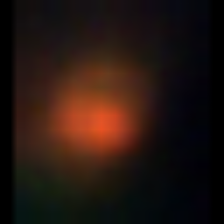
Taxon: NanoPlankton
Group: Other